Question: I'm trying to append an HTML menu into an HTML element with JavaScript. The code works but it just straight up outputs as text and not as HTML elements.
'''
const mainMenu = '
<nav>
<ul>
<li><a href="#">HOME</a></li>
<li><a href="#">SHOP</a></li>
<li><a href="#">ABOUT</a></li>
<li><a href="#">CONTACT US</a></li>
<li><a href="#">LOGIN</a></li>
</ul>
</nav>'
document.querySelector("main").prepend(mainMenu)
'''
'''
<!DOCTYPE html>
<html>
<head>
<title>Adding a DOM Element</title>
<script type="module" src="script.js"></script>
<link rel="stylesheet" href="styles.css">
</head>
<body>
<Header>
<h1>ADDING TO A DOM ELEMENT</h1>
</Header>
<main>
<h3>This is a h2 heading of some kind</h3>
<p>Lorem ipsum dolor sit amet, consectetuer adipiscing elit. Aenean commodo ligula eget dolor. Aenean massa. Cum sociis natoque penatibus et magnis dis parturient montes, nascetur ridiculus mus. Donec quam felis, ultricies nec, pellentesque eu, pretium
quis, sem. Nulla consequat massa quis enim. Donec pede justo, fringilla vel, aliquet nec, vulputate eget, arcu. In enim justo, rhoncus ut, imperdiet a, venenatis vitae, justo. Nullam dictum felis eu pede mollis pretium. Integer tincidunt. Cras dapibus.
Vivamus elementum semper nisi. Aenean vulputate eleifend tellus. Aenean leo ligula, porttitor eu, consequat vitae, eleifend ac, enim. Aliquam lorem ante, dapibus in, viverra quis, feugiat a, tellus. Phasellus viverra nulla ut metus varius laoreet.
Quisque rutrum. Aenean imperdiet. Etiam ultricies nisi vel augue. Curabitur ullamcorper ultricies nisi. Nam eget dui. Etiam rhoncus. Maecenas tempus, tellus eget condimentum rhoncus, sem quam semper libero, sit amet adipiscing sem neque sed ipsum.
Nam quam nunc, blandit vel, luctus pulvinar, hendrerit id, lorem. Maecenas nec odio et ante tincidunt tempus. Donec vitae sapien ut libero venenatis faucibus. Nullam quis ante. Etiam sit amet orci eget eros faucibus tincidunt. Duis leo. Sed fringilla
mauris sit amet nibh. Donec sodales sagittis magna. Sed consequat, leo eget bibendum sodales, augue velit cursus nunc,</p>
</main>
</body>
</html>
'''

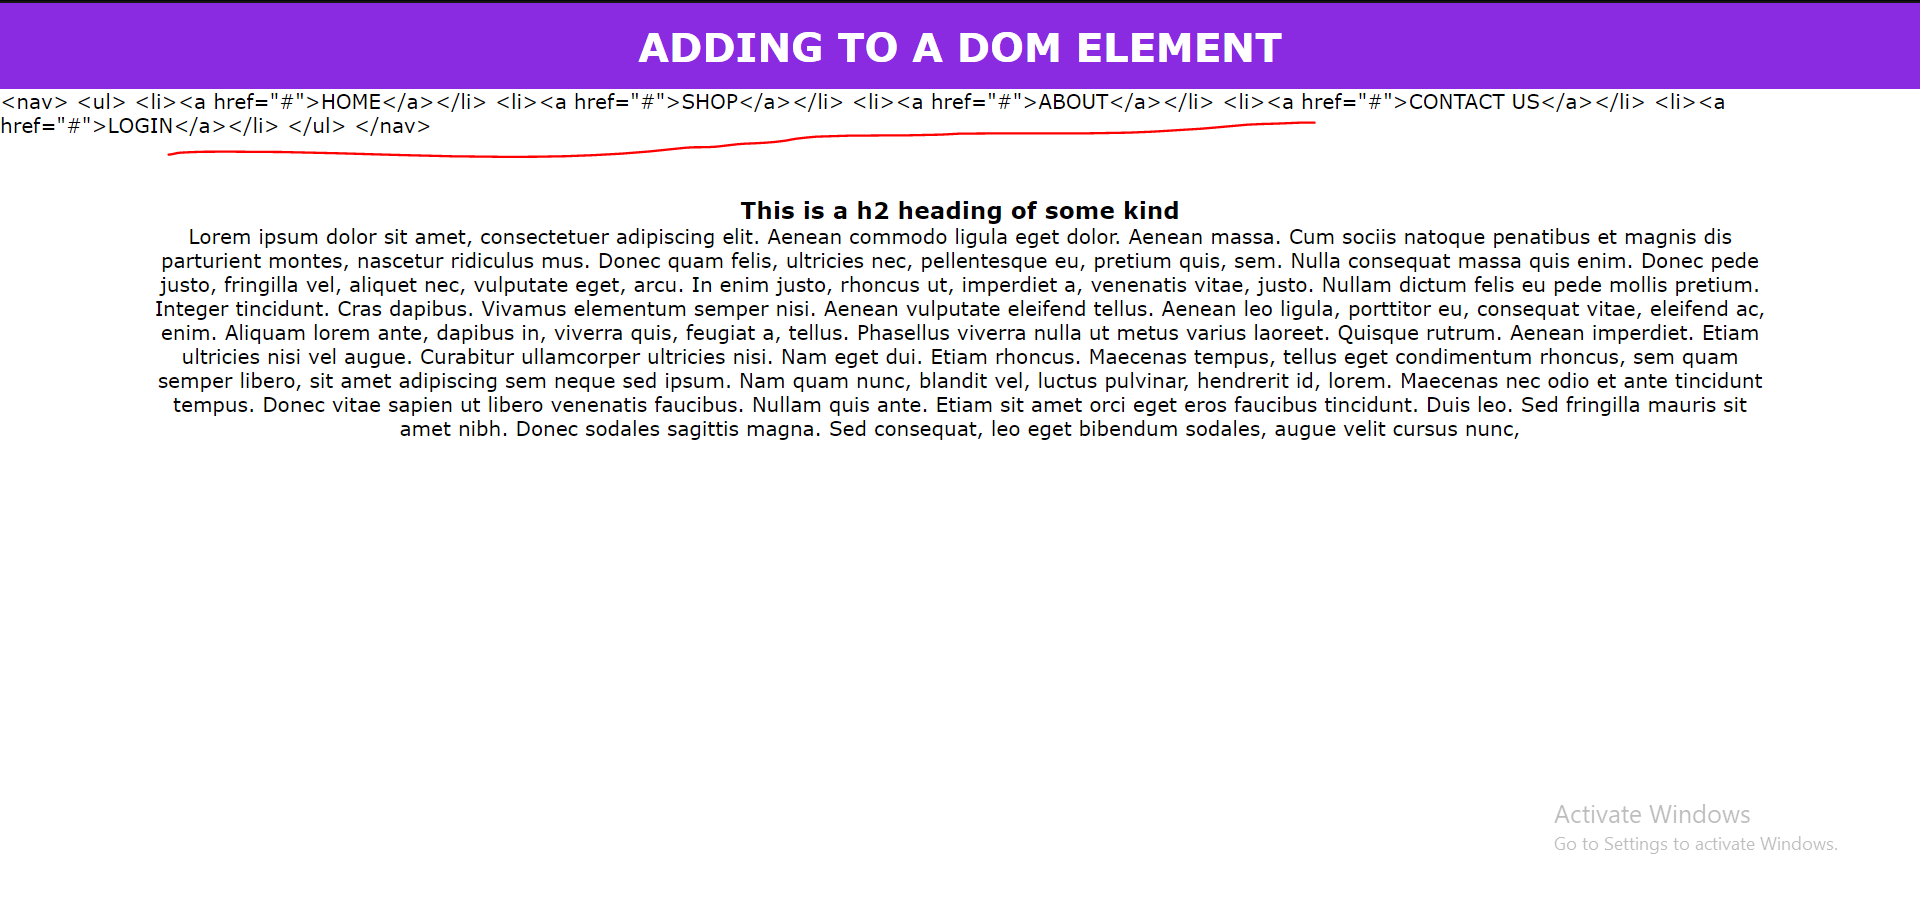
Answer: You can use 'insertAdjacentHTML' like this :
'''
const mainMenu = '
<nav>
<ul>
<li><a href="#">HOME</a></li>
<li><a href="#">SHOP</a></li>
<li><a href="#">ABOUT</a></li>
<li><a href="#">CONTACT US</a></li>
<li><a href="#">LOGIN</a></li>
</ul>
</nav>'
document.querySelector("main").insertAdjacentHTML('beforebegin', mainMenu)
'''
'''
<!DOCTYPE html>
<html>
<head>
<title>Adding a DOM Element</title>
<script type="module" src="script.js"></script>
<link rel="stylesheet" href="styles.css">
</head>
<body>
<Header>
<h1>ADDING TO A DOM ELEMENT</h1>
</Header>
<main>
<h3>This is a h2 heading of some kind</h3>
<p>Lorem ipsum dolor sit amet, consectetuer adipiscing elit. Aenean commodo ligula eget dolor. Aenean massa. Cum sociis natoque penatibus et magnis dis parturient montes, nascetur ridiculus mus. Donec quam felis, ultricies nec, pellentesque eu, pretium
quis, sem. Nulla consequat massa quis enim. Donec pede justo, fringilla vel, aliquet nec, vulputate eget, arcu. In enim justo, rhoncus ut, imperdiet a, venenatis vitae, justo. Nullam dictum felis eu pede mollis pretium. Integer tincidunt. Cras dapibus.
Vivamus elementum semper nisi. Aenean vulputate eleifend tellus. Aenean leo ligula, porttitor eu, consequat vitae, eleifend ac, enim. Aliquam lorem ante, dapibus in, viverra quis, feugiat a, tellus. Phasellus viverra nulla ut metus varius laoreet.
Quisque rutrum. Aenean imperdiet. Etiam ultricies nisi vel augue. Curabitur ullamcorper ultricies nisi. Nam eget dui. Etiam rhoncus. Maecenas tempus, tellus eget condimentum rhoncus, sem quam semper libero, sit amet adipiscing sem neque sed ipsum.
Nam quam nunc, blandit vel, luctus pulvinar, hendrerit id, lorem. Maecenas nec odio et ante tincidunt tempus. Donec vitae sapien ut libero venenatis faucibus. Nullam quis ante. Etiam sit amet orci eget eros faucibus tincidunt. Duis leo. Sed fringilla
mauris sit amet nibh. Donec sodales sagittis magna. Sed consequat, leo eget bibendum sodales, augue velit cursus nunc,</p>
</main>
</body>
</html>
'''
If you want to change the position of the inserted HTML you can change the first parameter :
- - - -
<URL>